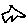
Label: star